RGB frame:
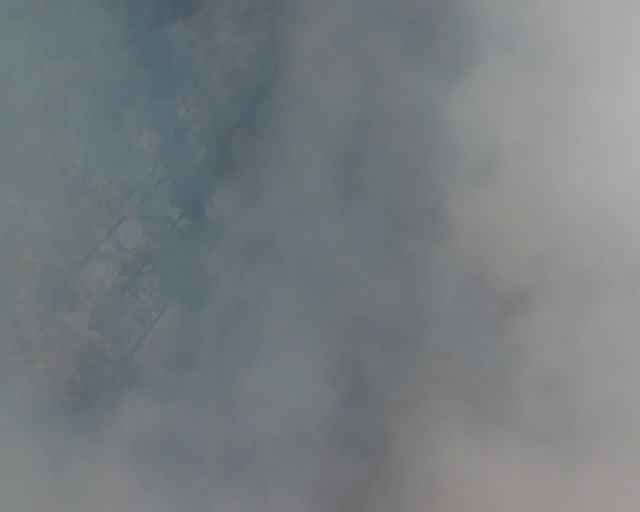
Thermal frame:
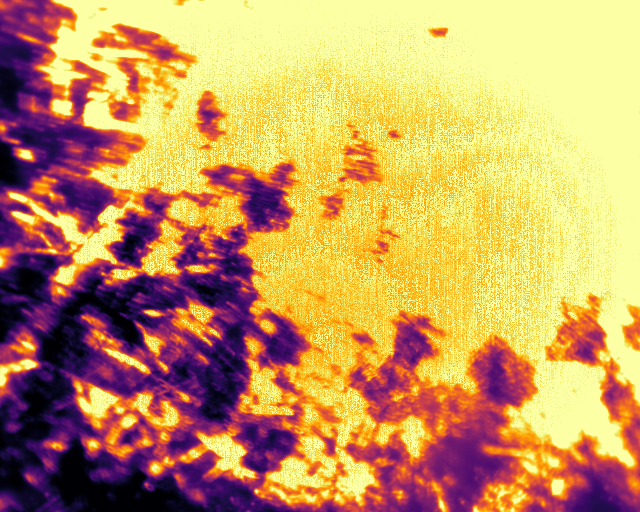
Captured: 2026-02-27 02:39:42
Pixels at or above 80 °C: 293626 (fraction of frame: 0.8961)